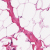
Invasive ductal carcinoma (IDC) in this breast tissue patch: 0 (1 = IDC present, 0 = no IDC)